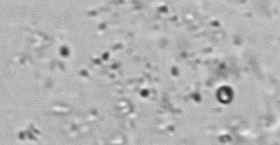
Label: Phaeocystis